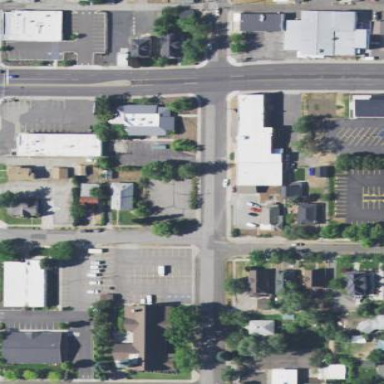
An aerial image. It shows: Sidewalk.